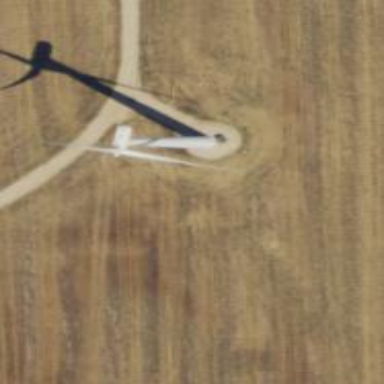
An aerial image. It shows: Wind generator powered by horizontal-axis wind turbine.